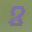
Label: 8